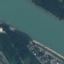
Land use / land cover: River